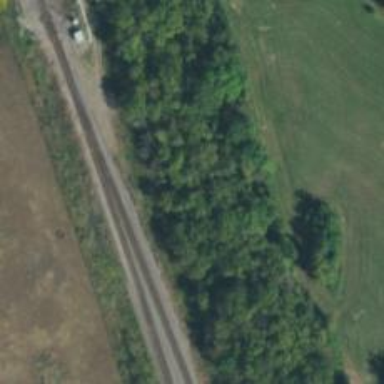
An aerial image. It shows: Abandoned railway.